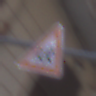
Verkehrszeichen: KinderRechts
Umgebung: Outdoor, Urban
Tageszeit: MorningAfternoon
Wetter: PartlyCloudy
Licht: Natural
Jahreszeit: NotSpecified
Kontrast: MediumContrast